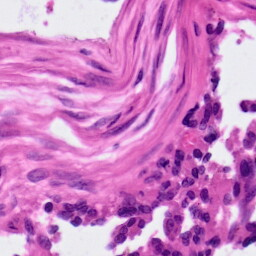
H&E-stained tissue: Ovarian